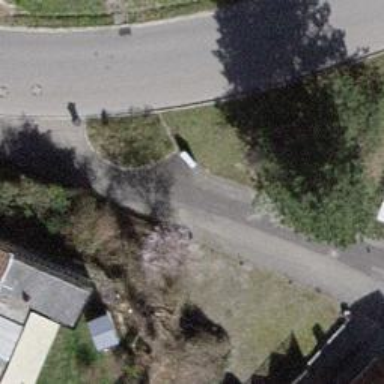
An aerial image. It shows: Fixed double cycle barrier.